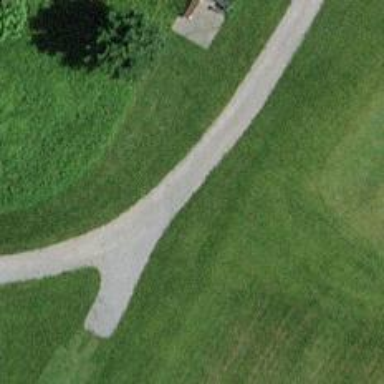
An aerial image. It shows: Golf cartpath that is also road path.